Question:
In Android Studio, i am unable to understand the meaning of background color of keywords or variables.
I've joined a picture in order to get a better idea.
1) the String variable "day" don't have any background color at the declaration and also inside the constructor.
2) The String variable "descriptionSummary" have a brown background color at the declaration but not in the constructor, why?
3) Why the keywords "public" have a brown background color?
I really don't understand the meaning and also i would like to change these colors, so thank you for the help.
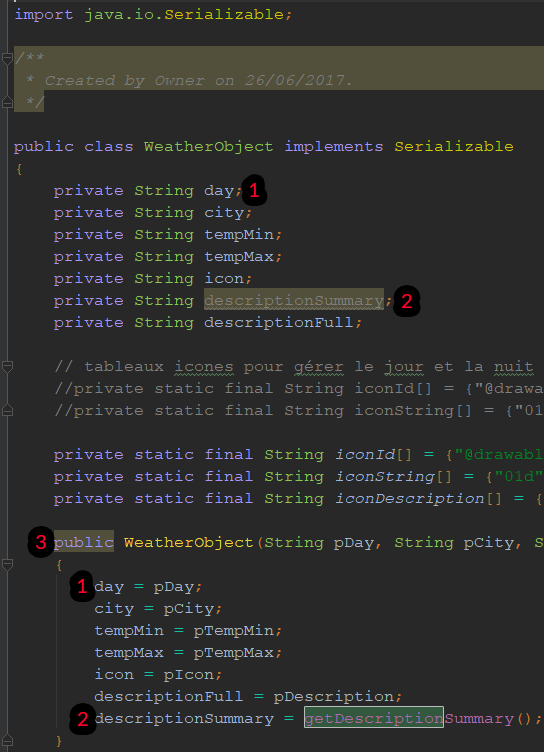
Answer: You can hover over them to find out, but if I had to guess
1. day is fine. So is everything else not highlighted
2. descriptionSummary is initialized, but never used
3. You never used that constructor anywhere in your code, or it can be package-private (personally, I turned off that message on my IDE)
You've searched for 'getDescription', so it's green
You can change the theme of the IDE. Not sure how much control you get over those colors